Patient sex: F
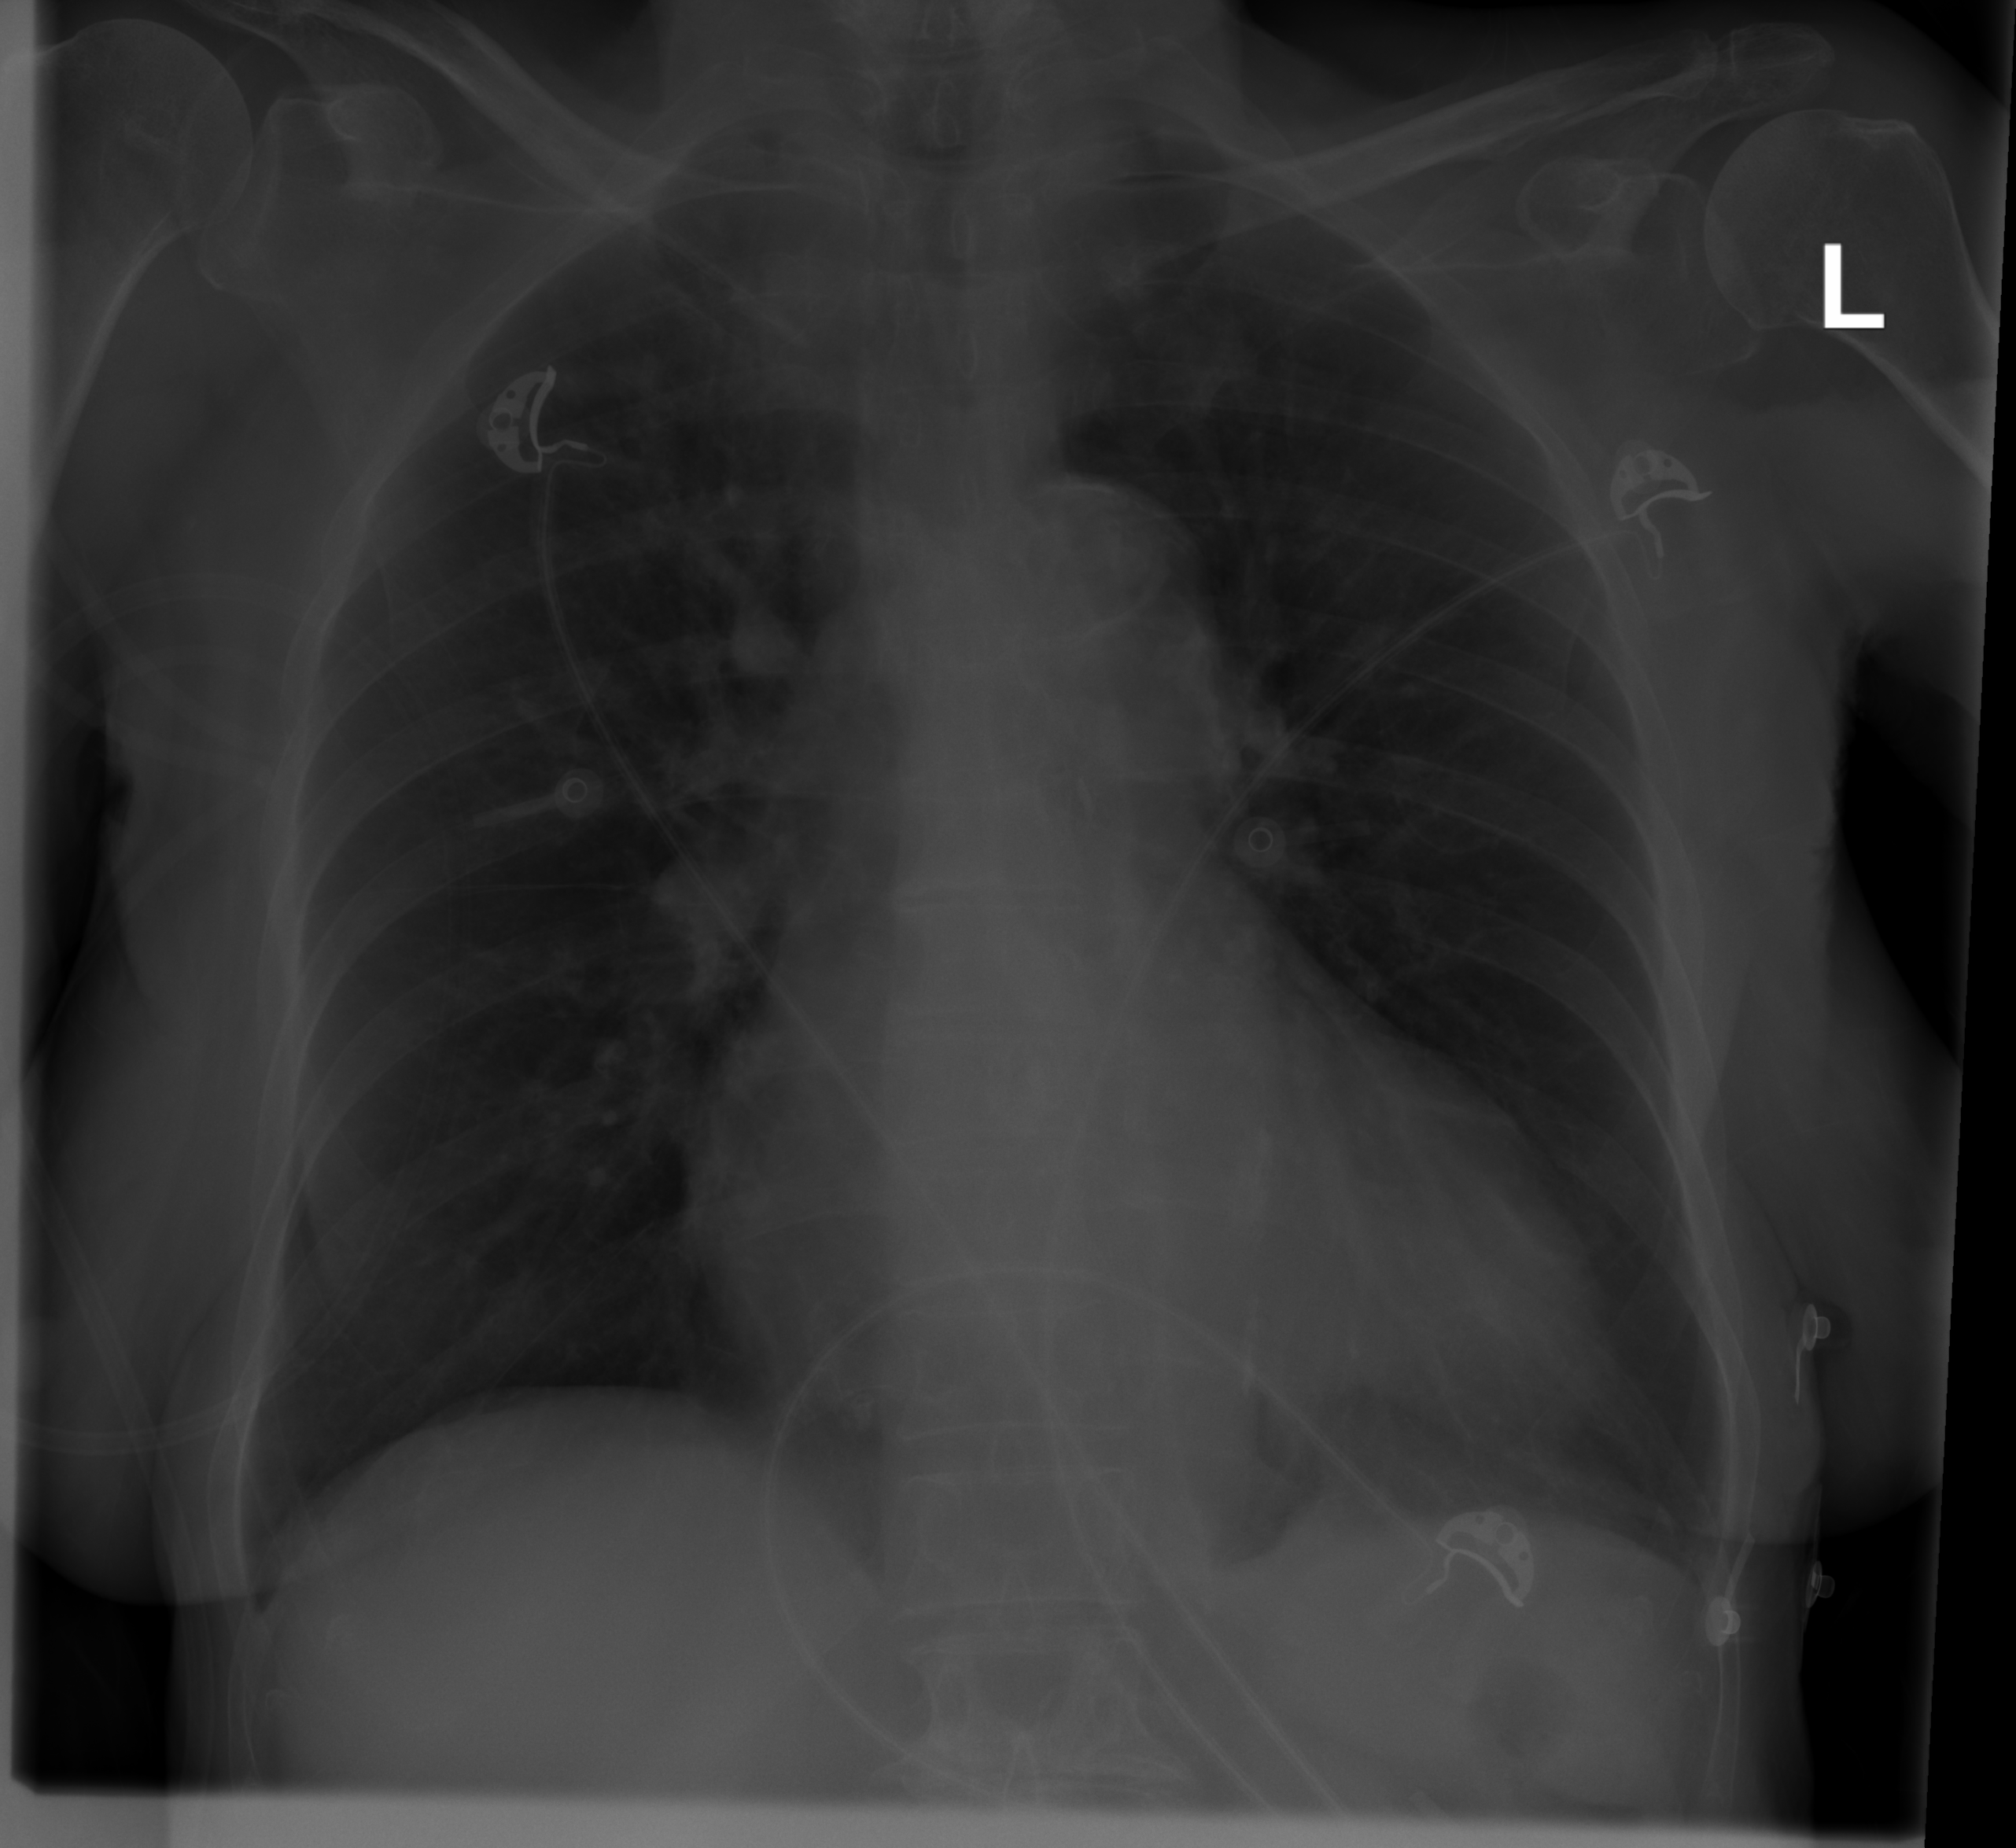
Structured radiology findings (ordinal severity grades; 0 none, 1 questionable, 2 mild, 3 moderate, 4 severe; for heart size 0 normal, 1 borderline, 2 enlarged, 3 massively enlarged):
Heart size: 2
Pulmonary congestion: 0
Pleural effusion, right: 0
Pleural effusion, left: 0
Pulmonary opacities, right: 0
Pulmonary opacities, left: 0
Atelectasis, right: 1
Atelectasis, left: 1